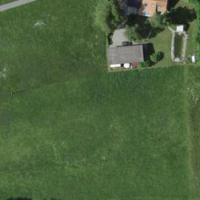
EUNIS habitat code: 52
Species observed at this site:
Fulica atra